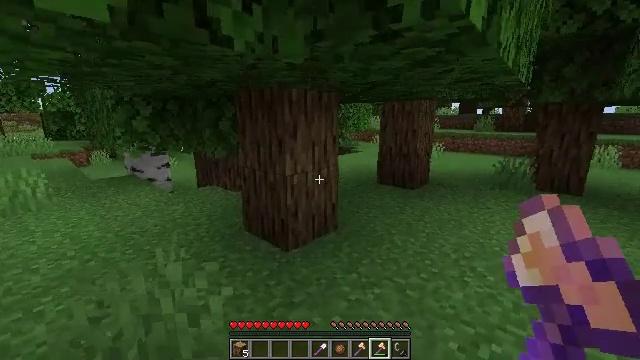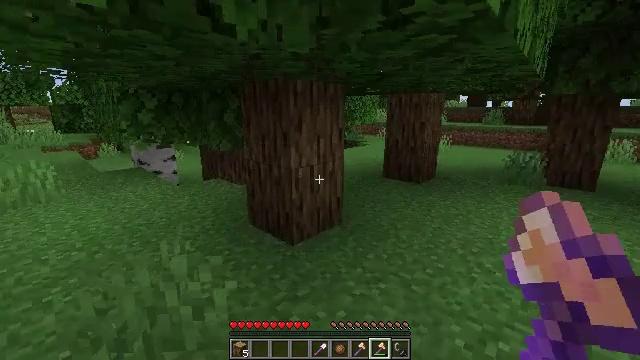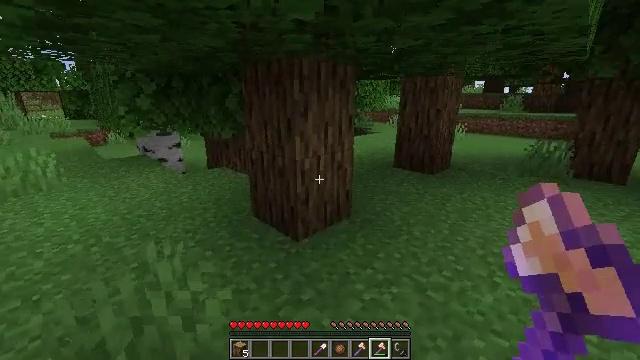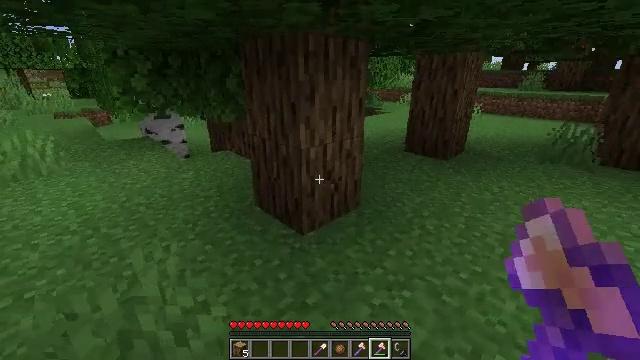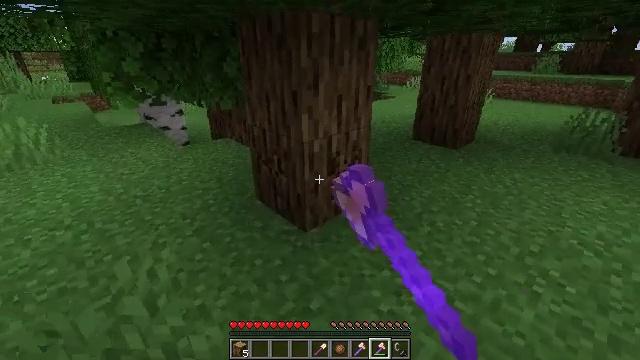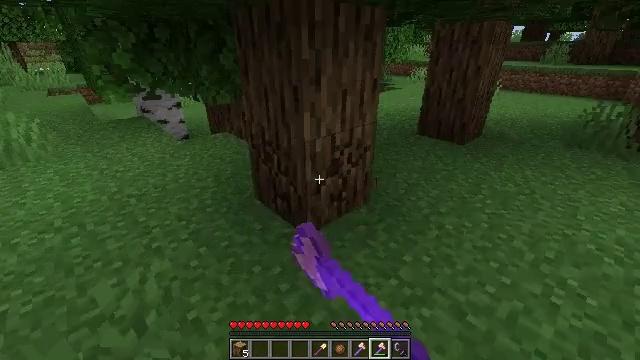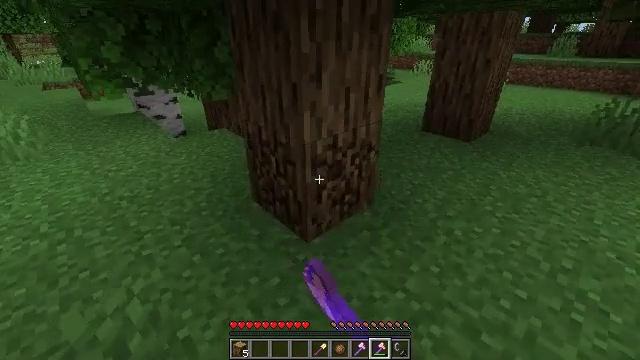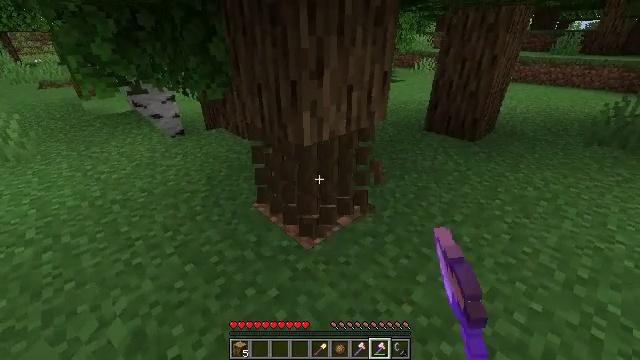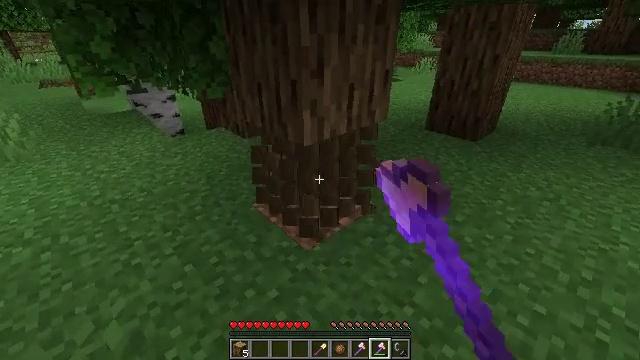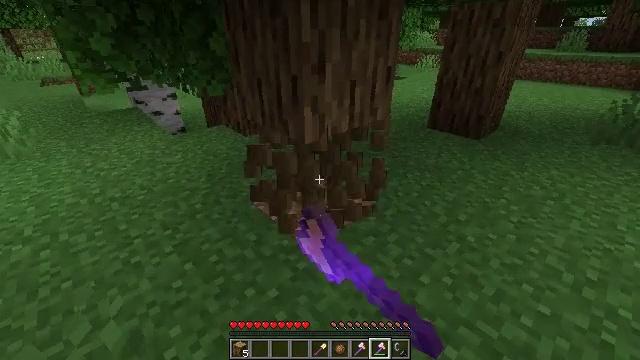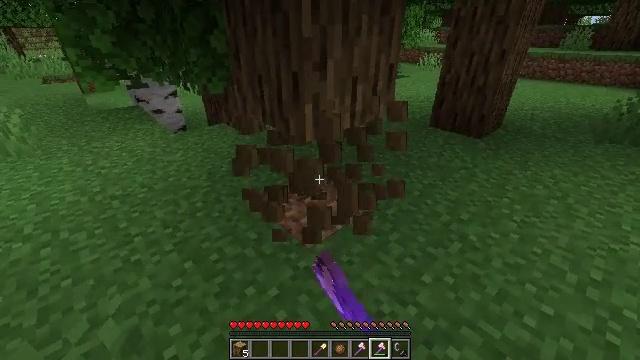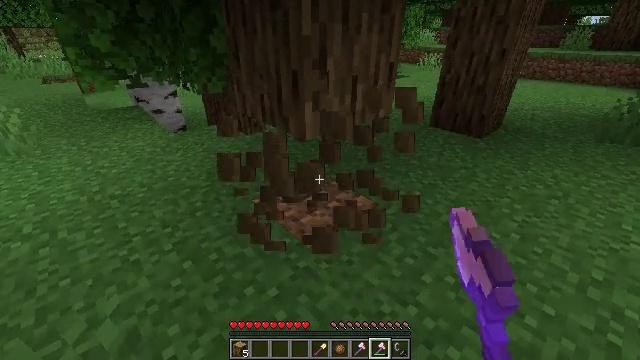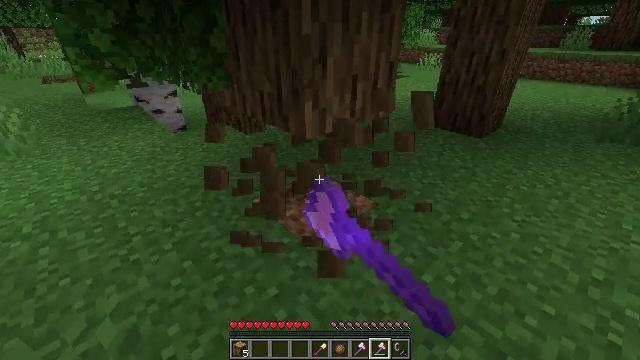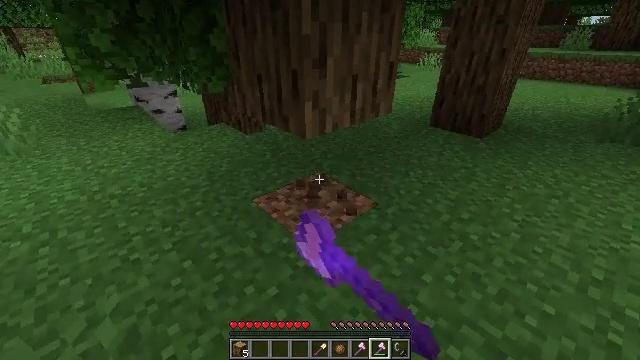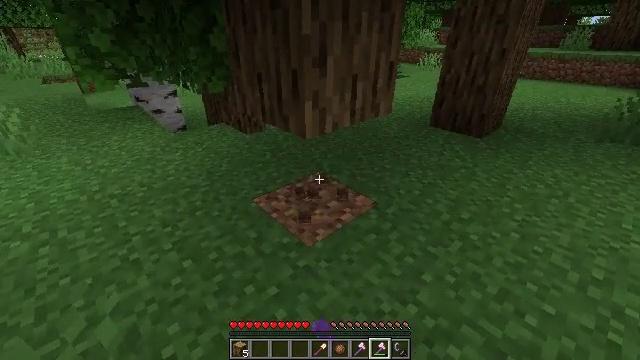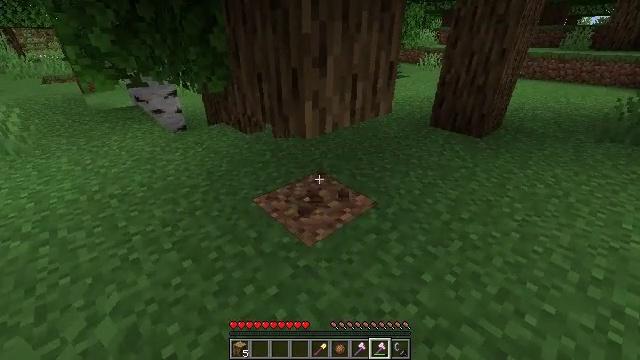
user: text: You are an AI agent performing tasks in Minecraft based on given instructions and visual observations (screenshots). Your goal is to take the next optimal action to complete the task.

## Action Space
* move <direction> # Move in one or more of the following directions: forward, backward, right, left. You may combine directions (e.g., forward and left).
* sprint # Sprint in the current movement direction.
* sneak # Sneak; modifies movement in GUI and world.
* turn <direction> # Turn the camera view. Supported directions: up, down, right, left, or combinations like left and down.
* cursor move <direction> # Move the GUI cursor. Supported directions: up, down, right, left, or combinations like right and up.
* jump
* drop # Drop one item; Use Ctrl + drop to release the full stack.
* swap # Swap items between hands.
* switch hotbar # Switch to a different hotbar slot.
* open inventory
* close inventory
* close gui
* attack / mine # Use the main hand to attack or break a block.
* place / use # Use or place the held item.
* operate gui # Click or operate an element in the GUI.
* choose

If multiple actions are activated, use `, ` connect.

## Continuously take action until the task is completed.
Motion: motion action
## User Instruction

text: Break the tree to get oak logs.
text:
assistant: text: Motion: move forward, turn left and down
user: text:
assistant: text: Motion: move forward, turn left and down
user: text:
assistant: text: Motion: move forward, turn left and down, attack / mine
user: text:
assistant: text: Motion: move forward, turn down, attack / mine
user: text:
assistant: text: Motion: move forward, turn down, attack / mine
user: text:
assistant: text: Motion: turn down, attack / mine
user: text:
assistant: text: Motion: attack / mine
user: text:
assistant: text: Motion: attack / mine
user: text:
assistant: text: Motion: attack / mine
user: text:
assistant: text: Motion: attack / mine
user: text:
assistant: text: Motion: attack / mine
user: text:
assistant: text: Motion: attack / mine
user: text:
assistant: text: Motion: attack / mine
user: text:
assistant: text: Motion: attack / mine
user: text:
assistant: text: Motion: attack / mine
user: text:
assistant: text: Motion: turn up, attack / mine
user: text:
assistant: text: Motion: move forward, turn up, attack / mine
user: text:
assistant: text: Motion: move forward, turn up, attack / mine
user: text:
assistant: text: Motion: move forward, attack / mine
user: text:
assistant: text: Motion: attack / mine
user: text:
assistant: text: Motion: attack / mine
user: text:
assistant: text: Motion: attack / mine
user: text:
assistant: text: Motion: attack / mine
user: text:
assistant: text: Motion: attack / mine
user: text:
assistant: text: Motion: attack / mine
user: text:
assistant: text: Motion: attack / mine
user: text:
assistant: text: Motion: attack / mine
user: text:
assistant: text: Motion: move forward, turn right and up, attack / mine
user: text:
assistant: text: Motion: move forward, turn up, attack / mine
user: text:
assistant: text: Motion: move forward, turn up, attack / mine